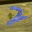
Label: 2